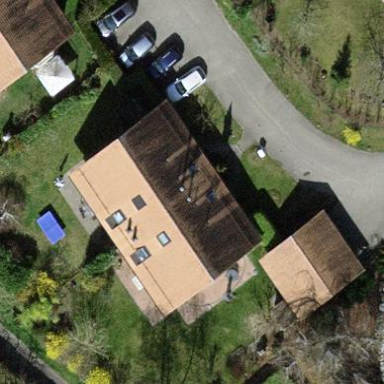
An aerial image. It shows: Simple and straightforward house.